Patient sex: F
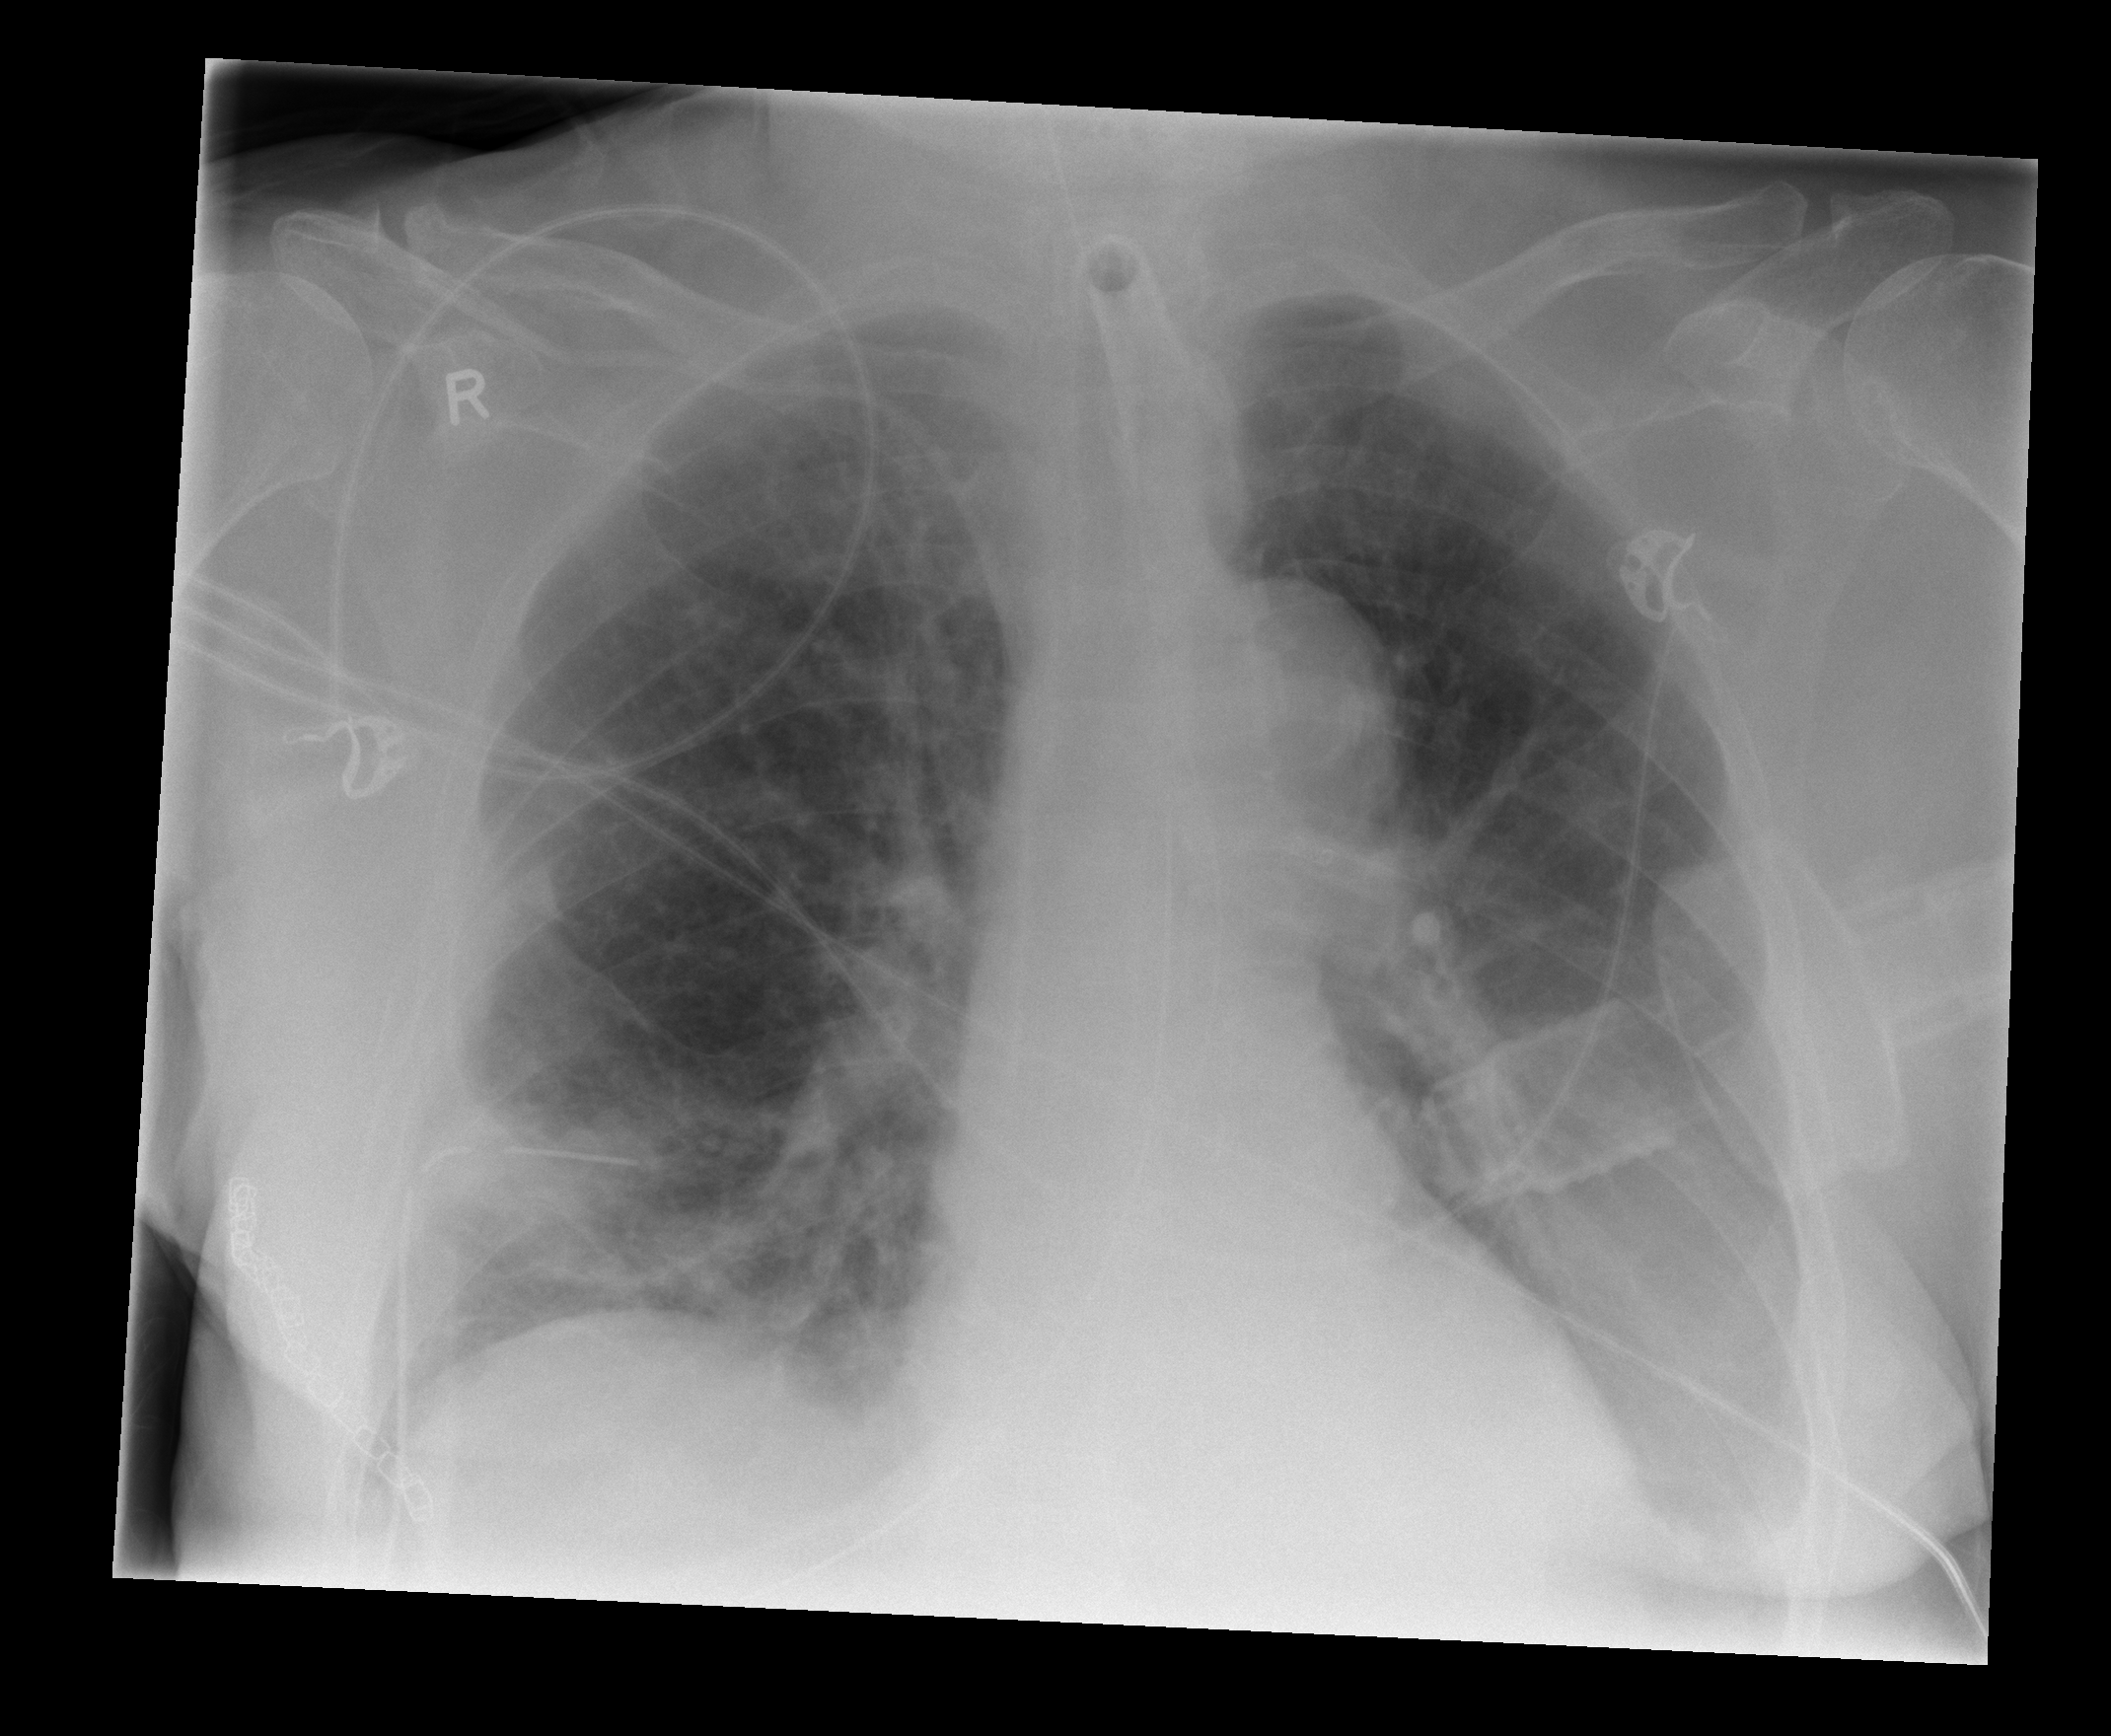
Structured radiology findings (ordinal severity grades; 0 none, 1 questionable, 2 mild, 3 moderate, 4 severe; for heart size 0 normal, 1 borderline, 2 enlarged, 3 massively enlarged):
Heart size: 0
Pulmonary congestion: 2
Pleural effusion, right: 1
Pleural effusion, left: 2
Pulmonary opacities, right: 1
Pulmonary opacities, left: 0
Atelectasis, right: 2
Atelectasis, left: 2